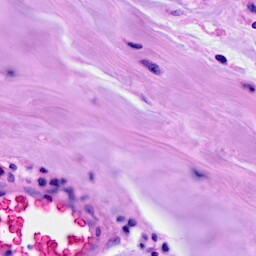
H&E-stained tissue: Breast